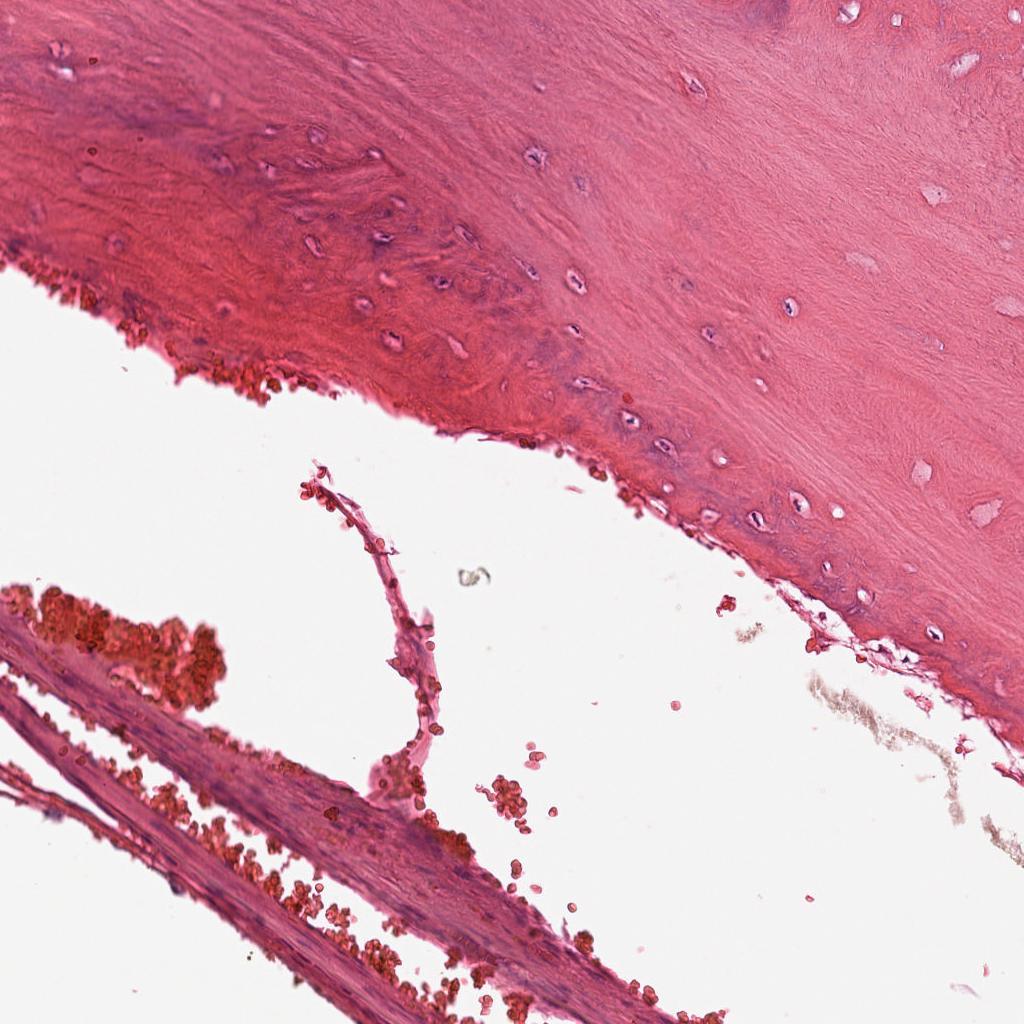
Label: Non-Tumor